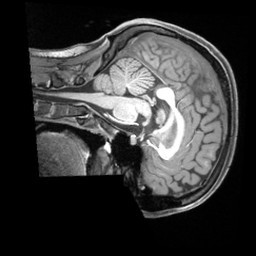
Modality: T1w
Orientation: sagittal
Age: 22
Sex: female
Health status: ill
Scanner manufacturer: siemens
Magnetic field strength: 3 T
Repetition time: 2.2 s
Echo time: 0.00218 s